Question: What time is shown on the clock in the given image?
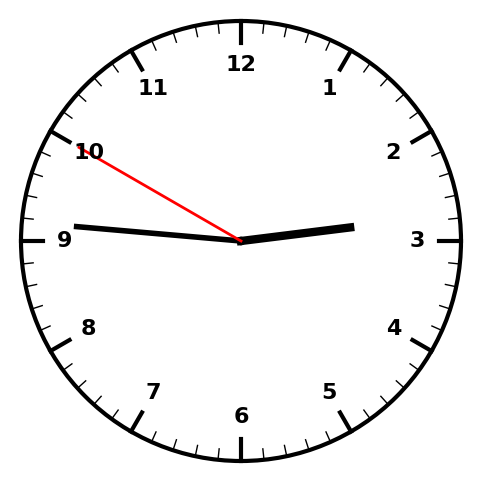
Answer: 02:45:50